Breast ultrasound image
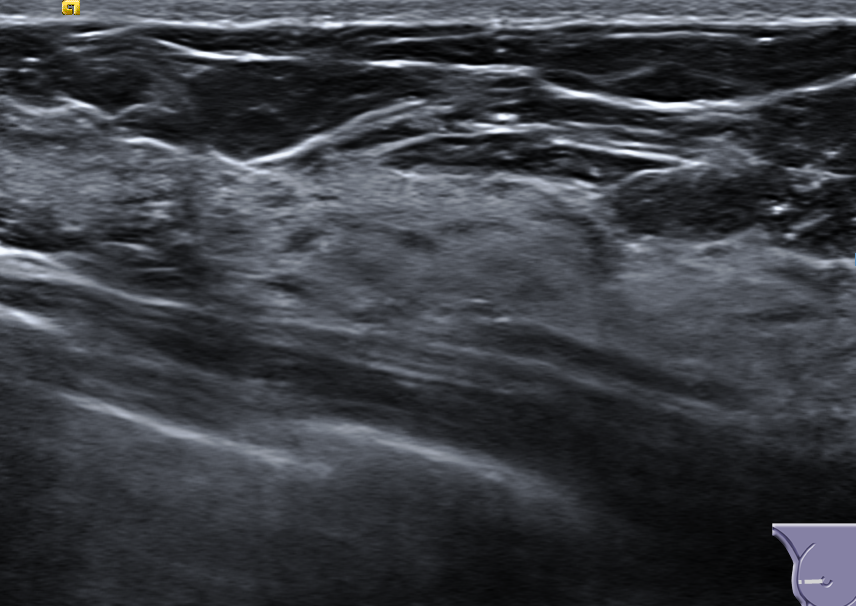
Diagnosis: normal